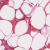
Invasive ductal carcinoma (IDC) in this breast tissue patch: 0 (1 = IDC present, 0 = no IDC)